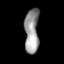
Tissue: lung
Cell type: Epithelial cells
Senescence score: 0.2303
Nuclear area (px): 623
Mean DAPI intensity: 152.446